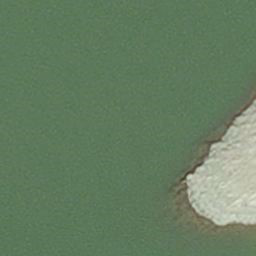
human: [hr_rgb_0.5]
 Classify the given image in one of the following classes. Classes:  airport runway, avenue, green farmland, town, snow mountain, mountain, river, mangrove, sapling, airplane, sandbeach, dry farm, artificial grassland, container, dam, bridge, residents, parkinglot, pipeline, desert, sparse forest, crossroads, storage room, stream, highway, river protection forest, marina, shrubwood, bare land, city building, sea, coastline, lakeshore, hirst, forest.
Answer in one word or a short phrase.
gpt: hirst